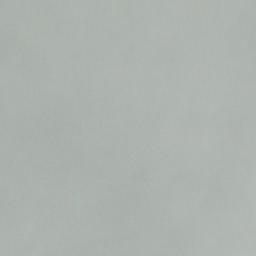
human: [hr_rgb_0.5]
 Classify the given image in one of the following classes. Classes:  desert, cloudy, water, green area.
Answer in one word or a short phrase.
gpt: cloudy